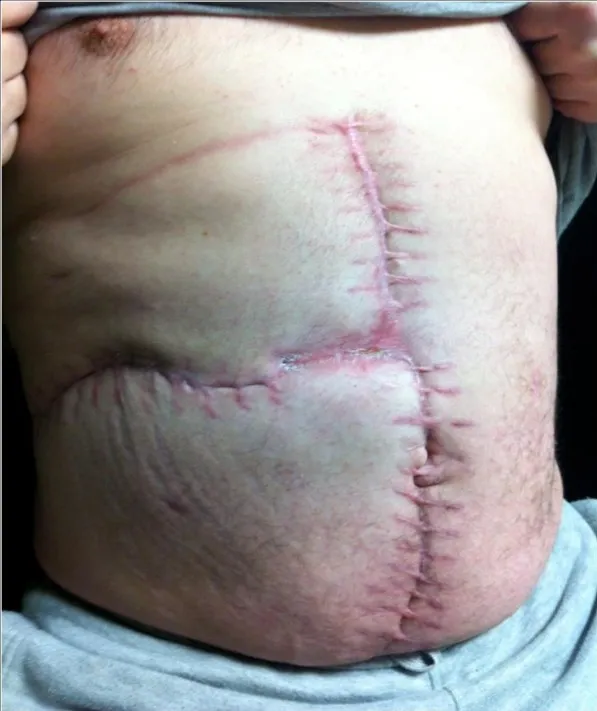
Abdominal wall 12 months after the reconstruction.
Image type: medical_photograph (skin_photograph)